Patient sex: M
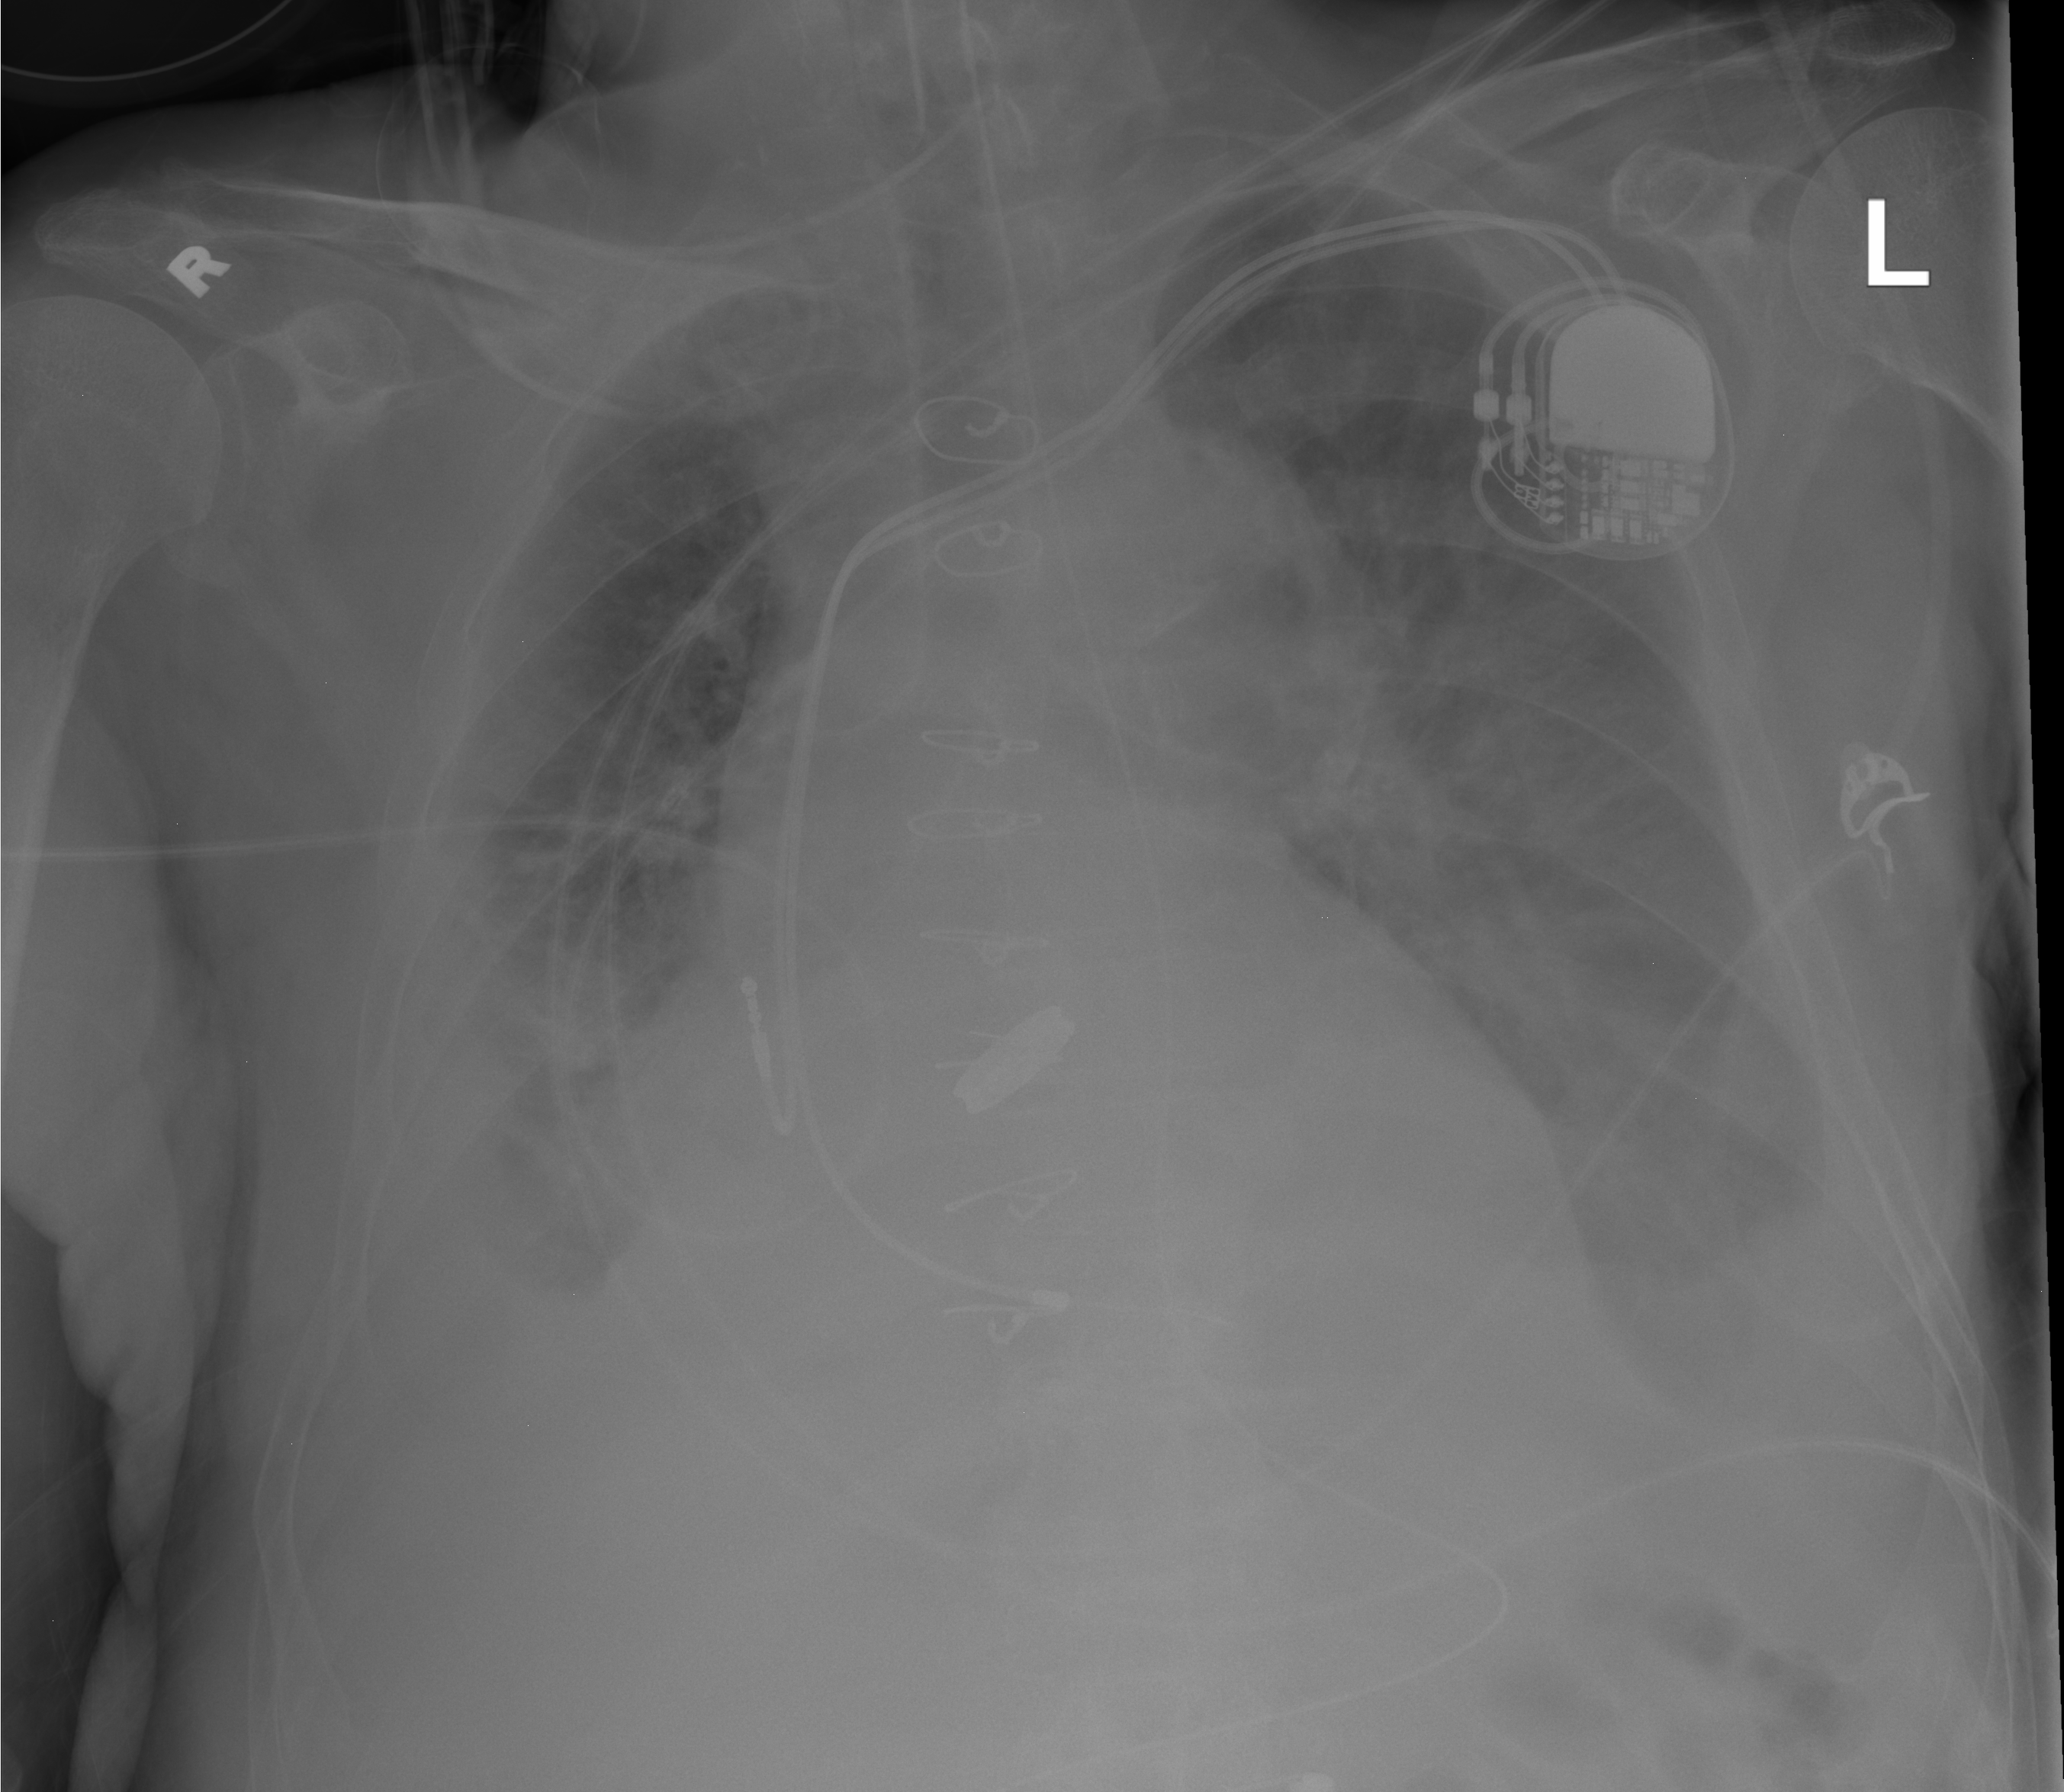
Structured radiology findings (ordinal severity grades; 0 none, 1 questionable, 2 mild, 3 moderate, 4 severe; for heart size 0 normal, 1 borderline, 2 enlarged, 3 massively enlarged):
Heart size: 2
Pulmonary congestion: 2
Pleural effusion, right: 2
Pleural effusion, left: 3
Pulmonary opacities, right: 1
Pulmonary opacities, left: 1
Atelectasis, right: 3
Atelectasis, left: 3